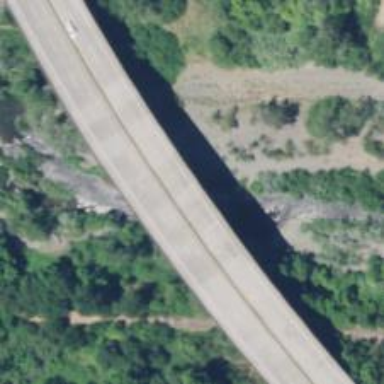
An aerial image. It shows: Viaduct bridge on motorway.